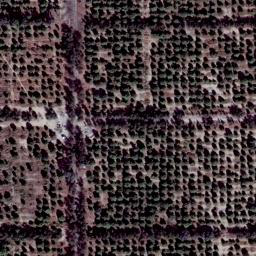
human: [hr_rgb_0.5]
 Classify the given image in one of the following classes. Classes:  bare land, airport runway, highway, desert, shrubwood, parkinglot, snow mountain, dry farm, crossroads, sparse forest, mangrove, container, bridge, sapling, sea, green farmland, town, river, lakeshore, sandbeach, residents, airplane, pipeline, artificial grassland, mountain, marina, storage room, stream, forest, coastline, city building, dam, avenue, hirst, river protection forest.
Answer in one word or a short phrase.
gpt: dry farm